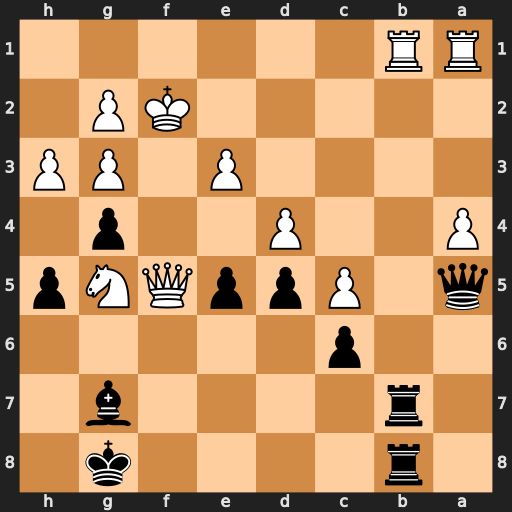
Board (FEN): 1r4k1/1r4b1/2p5/q1PppQNp/P2P2p1/4P1PP/5KP1/RR6
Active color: b
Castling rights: -
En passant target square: -
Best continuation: Rf8 Qxf8+ Bxf8